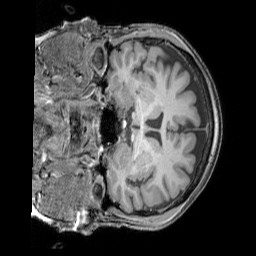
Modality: T1w
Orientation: coronal
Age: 71
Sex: female
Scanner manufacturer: siemens
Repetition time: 2.3 s
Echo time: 0.00226 s